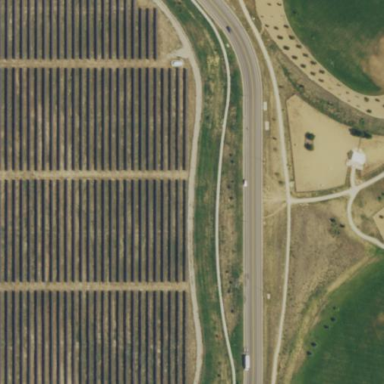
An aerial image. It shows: Solar power generator using photovoltaic panels.